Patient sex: M
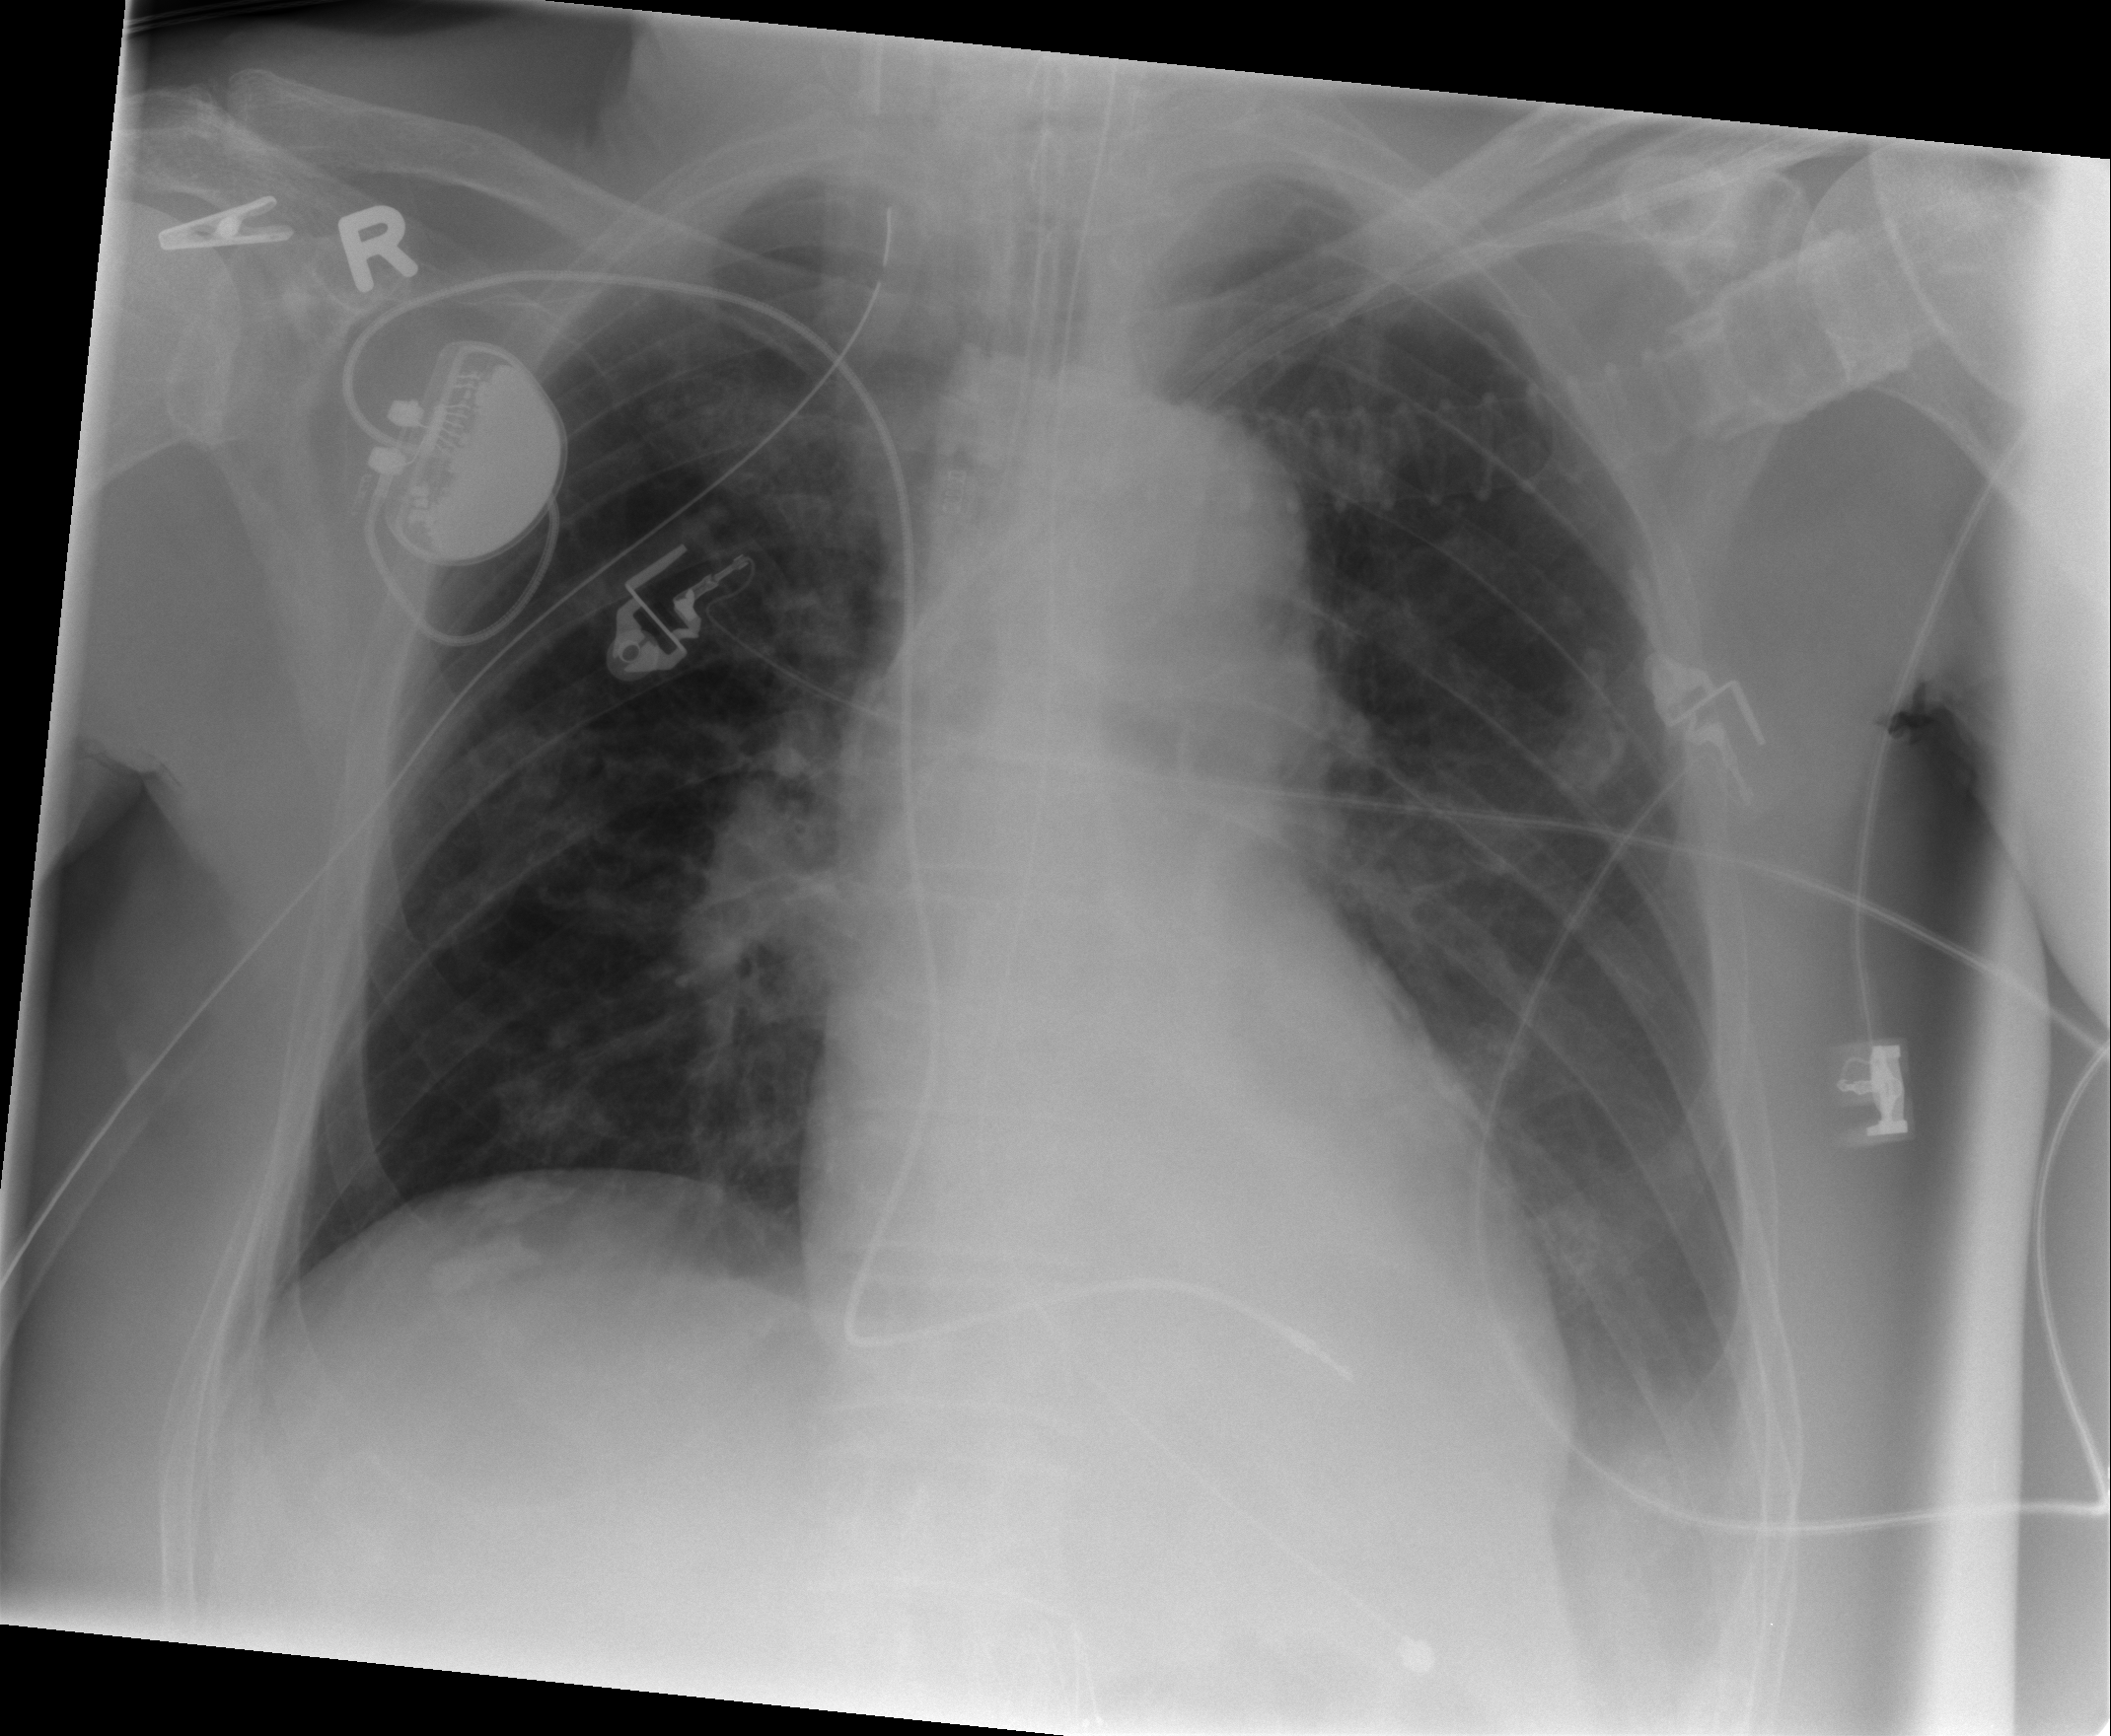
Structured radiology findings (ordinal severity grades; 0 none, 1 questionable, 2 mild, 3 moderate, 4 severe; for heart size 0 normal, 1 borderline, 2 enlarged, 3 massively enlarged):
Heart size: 1
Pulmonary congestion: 0
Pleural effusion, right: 0
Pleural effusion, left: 1
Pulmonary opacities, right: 0
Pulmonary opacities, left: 0
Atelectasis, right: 1
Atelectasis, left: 1